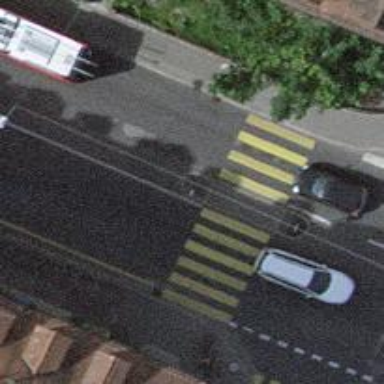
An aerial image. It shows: Uncontrolled zebra crossing with marked island on the road.